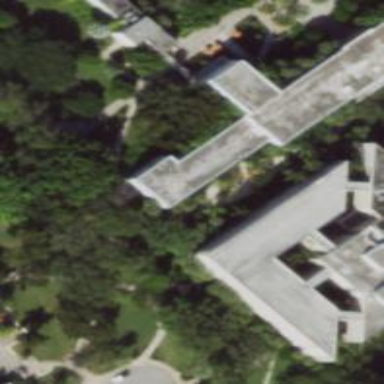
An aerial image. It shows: View of university building.